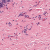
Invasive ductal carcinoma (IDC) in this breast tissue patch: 0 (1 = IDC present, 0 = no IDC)